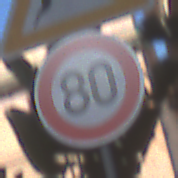
Verkehrszeichen: Geschwindigkeit80
Zusatzzeichen oben: WildwechselLinks
Umgebung: Outdoor, Urban
Tageszeit: MorningAfternoon
Wetter: PartlyCloudy
Licht: Natural
Jahreszeit: NotSpecified
Kontrast: MediumContrast